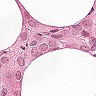
Metastatic tissue present: yes